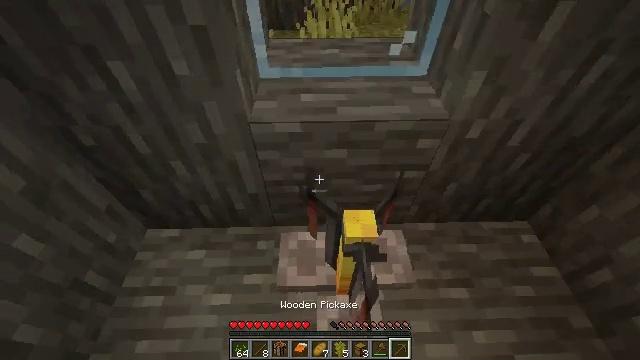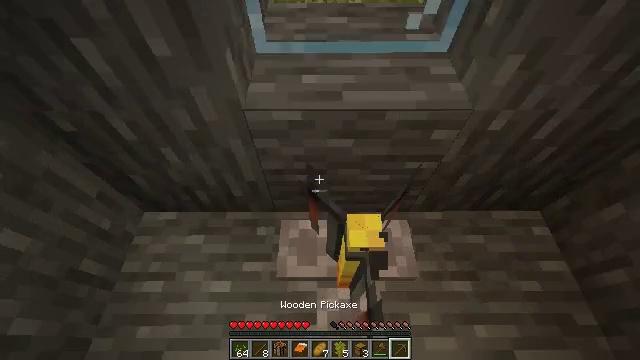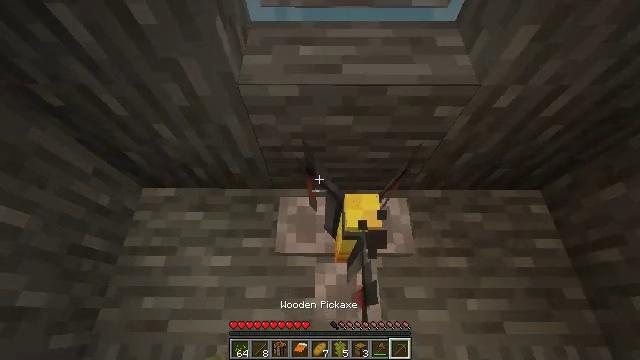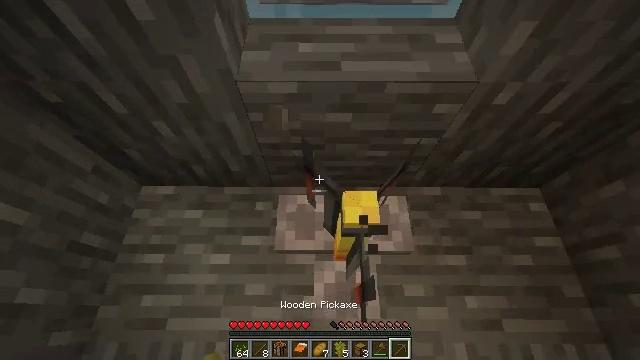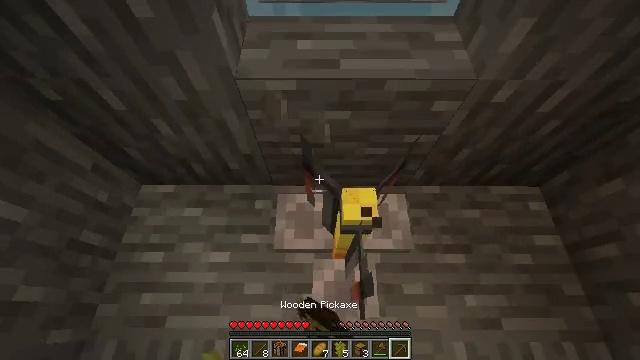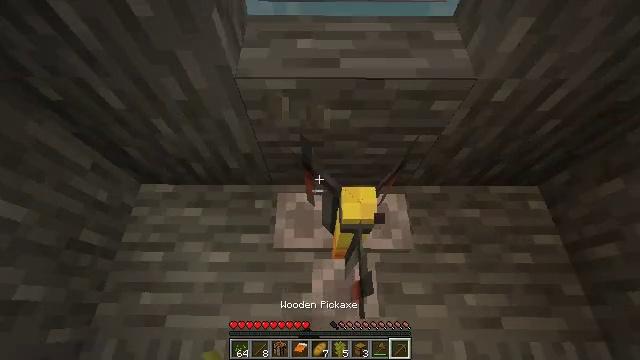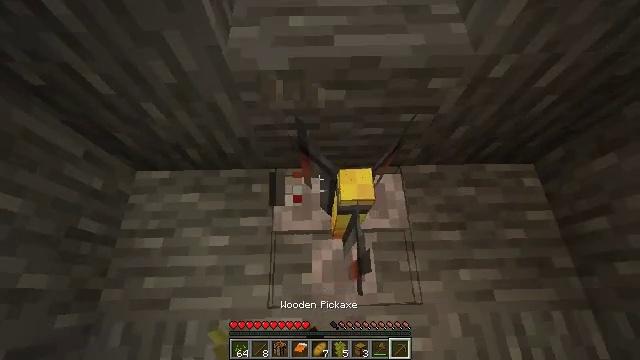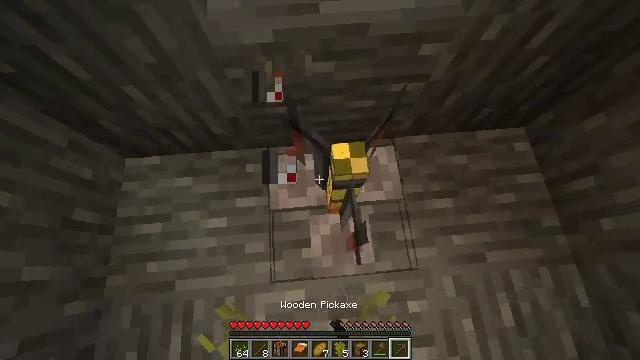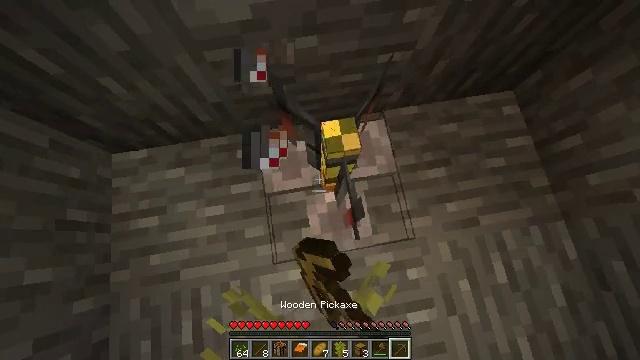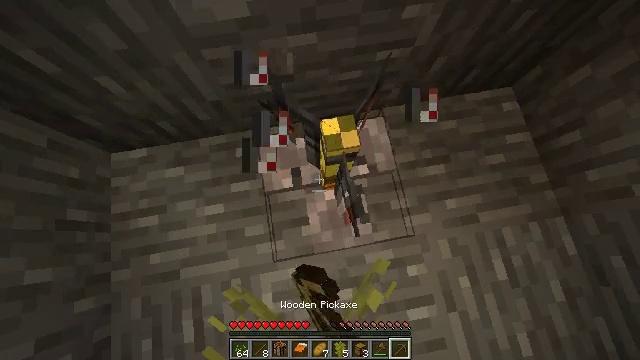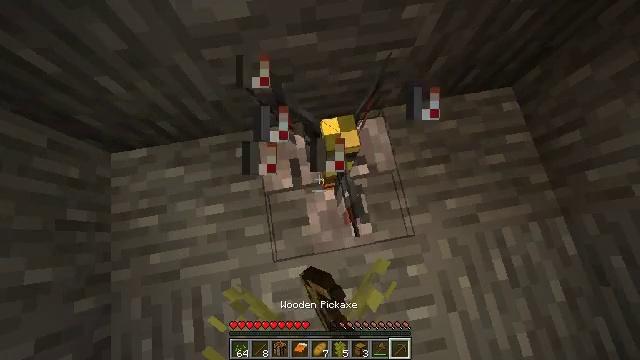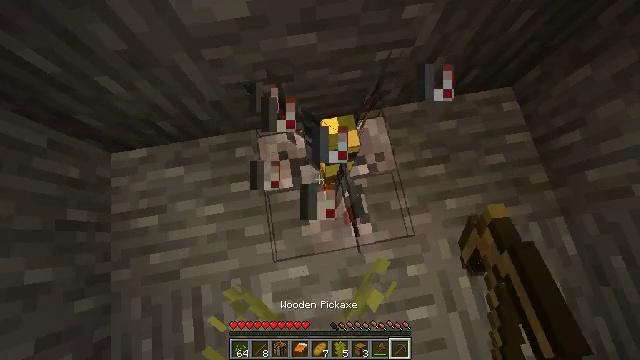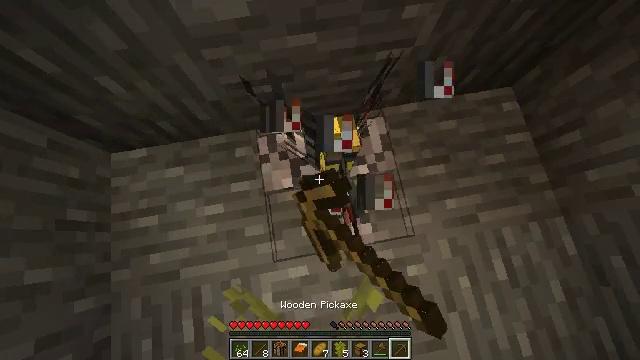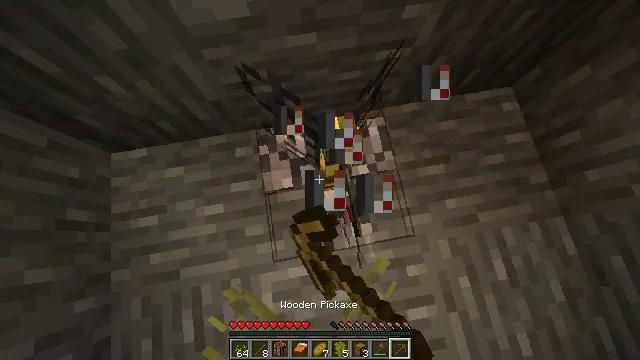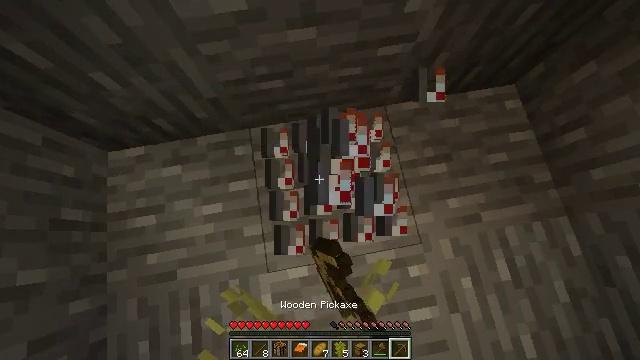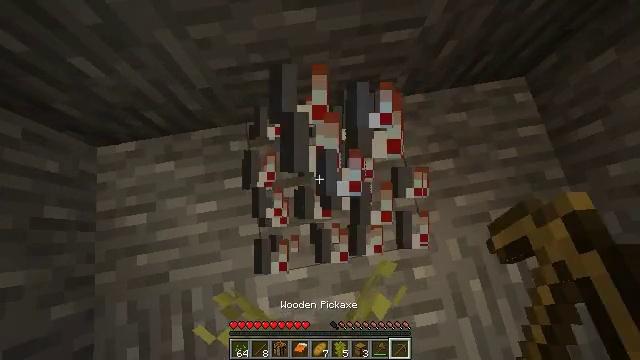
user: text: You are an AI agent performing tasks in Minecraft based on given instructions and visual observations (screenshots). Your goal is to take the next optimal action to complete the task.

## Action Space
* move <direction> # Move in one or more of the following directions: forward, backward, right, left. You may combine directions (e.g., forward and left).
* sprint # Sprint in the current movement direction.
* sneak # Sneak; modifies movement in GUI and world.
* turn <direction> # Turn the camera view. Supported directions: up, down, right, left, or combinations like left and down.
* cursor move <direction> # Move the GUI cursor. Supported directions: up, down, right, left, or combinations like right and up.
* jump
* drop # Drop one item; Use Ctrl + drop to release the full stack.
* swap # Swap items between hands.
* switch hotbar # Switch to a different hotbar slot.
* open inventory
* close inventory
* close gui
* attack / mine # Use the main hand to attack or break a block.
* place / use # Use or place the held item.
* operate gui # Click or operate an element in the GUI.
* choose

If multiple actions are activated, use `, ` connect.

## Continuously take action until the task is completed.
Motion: motion action
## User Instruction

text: Recover the brewing stand by mining it.
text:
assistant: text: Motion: turn left and down
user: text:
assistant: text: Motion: turn down
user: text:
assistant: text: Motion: attack / mine
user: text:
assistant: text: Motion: attack / mine
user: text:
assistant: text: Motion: attack / mine
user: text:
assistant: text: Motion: turn right and down, attack / mine
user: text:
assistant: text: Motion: turn right and down, attack / mine
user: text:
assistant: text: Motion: turn right and down, attack / mine
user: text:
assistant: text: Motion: attack / mine
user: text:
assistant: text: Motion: attack / mine
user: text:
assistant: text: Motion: attack / mine
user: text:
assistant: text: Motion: attack / mine
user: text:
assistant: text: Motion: attack / mine
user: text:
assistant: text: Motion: attack / mine
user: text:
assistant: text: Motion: attack / mine
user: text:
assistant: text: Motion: attack / mine
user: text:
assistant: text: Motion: attack / mine
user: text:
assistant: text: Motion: attack / mine
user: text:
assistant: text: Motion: attack / mine
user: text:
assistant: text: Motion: attack / mine